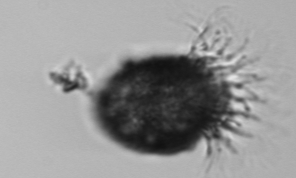
Label: Stenosemella_pacifica